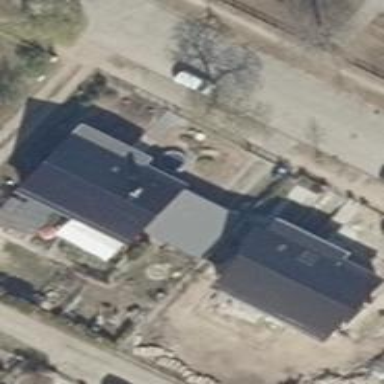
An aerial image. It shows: Gabled roofed house.